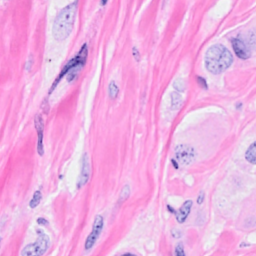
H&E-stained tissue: Breast